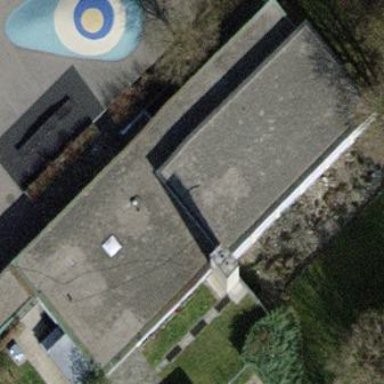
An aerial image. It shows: Primary school building.